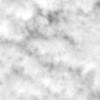
Label: no_change